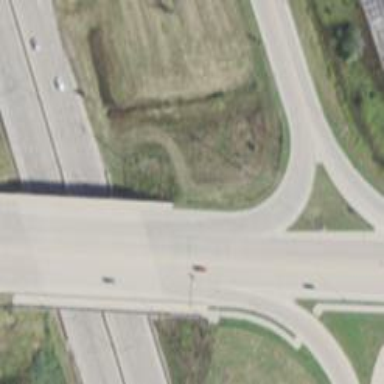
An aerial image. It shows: Footway road on cantilever bridge.